Question: I have a JMeter tests which does the following:
- 'Regular Expression Extractor''myId'- 'myId'
This simple scenario works fine. But when I increase the "Number of Threads (users)" from 1 to (let's say) 5, I run into concurrency problems:

- 'myId'- 'myId'-
How can I avoid this?
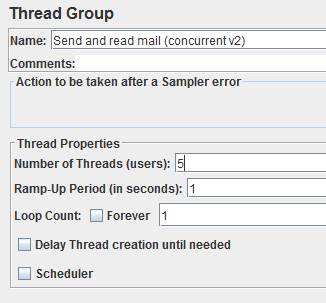
Answer: As you use the same name for the reference , if in the second extraction it doesn't find anything then myId will contain the previous extracted value.
What you can do to check this, is to put in Default Value field:
> nv_myId
as per:
- <URL>
You can use a <URL> to show content of variables